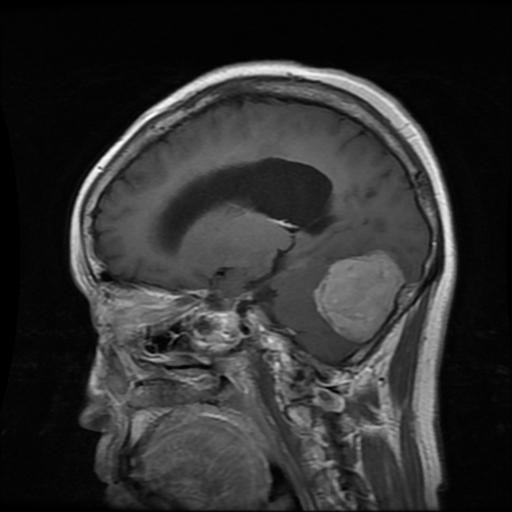
Label: meningioma